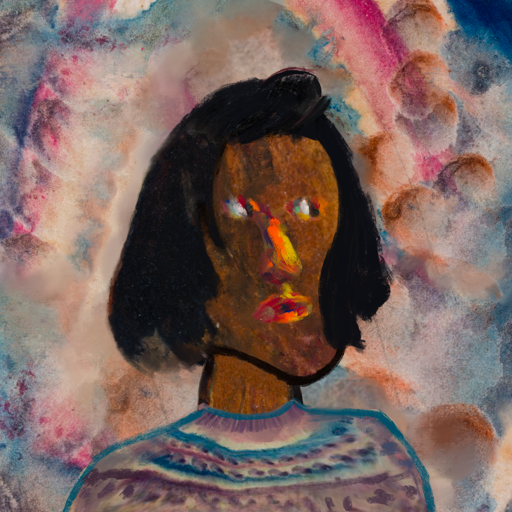
Background: Rupkatha, Head And Neck Side: Mosgoul, Face Side: An_Impression, Bust: HillGirl, Hair Side: Mosgoul, Head Accessory: Blank, Second Necklace: Blank, Necklace: Blank, Baby: Blank